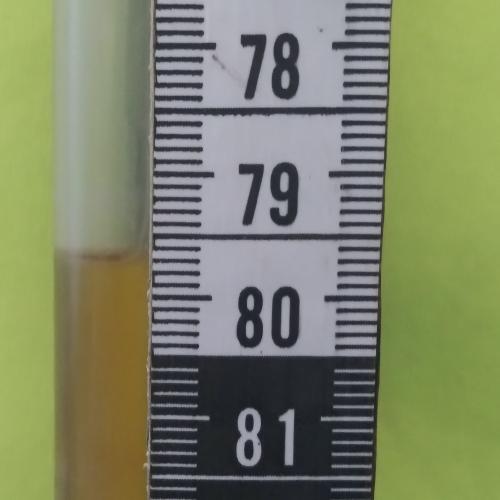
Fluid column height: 79.7 cm